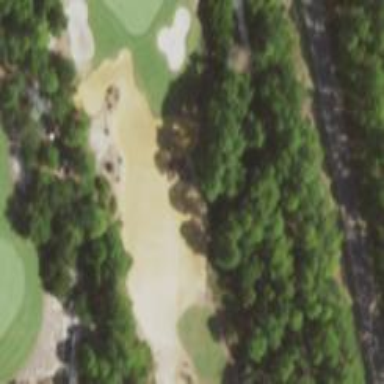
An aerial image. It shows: Sand bunker on golf course.